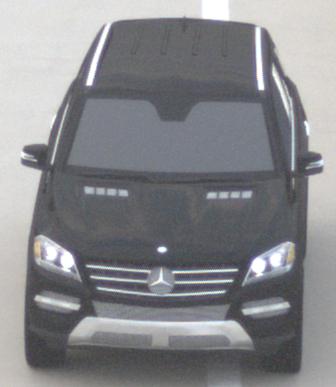
Make: Mercedes-Benz
Model: ML 350
Detailed model: M-Class (166)
Model produced from: 2011/11
Model produced until: 2014/10
Doors: 5
Color: black
Road condition: dry road
Daytime: morning or afternoon
Contrast: low contrast